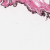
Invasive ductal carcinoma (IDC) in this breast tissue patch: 0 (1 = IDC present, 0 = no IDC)